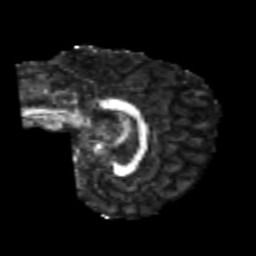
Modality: FA
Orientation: sagittal
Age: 22
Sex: female
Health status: healthy
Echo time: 0.074 s